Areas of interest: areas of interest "Park and greenspace"
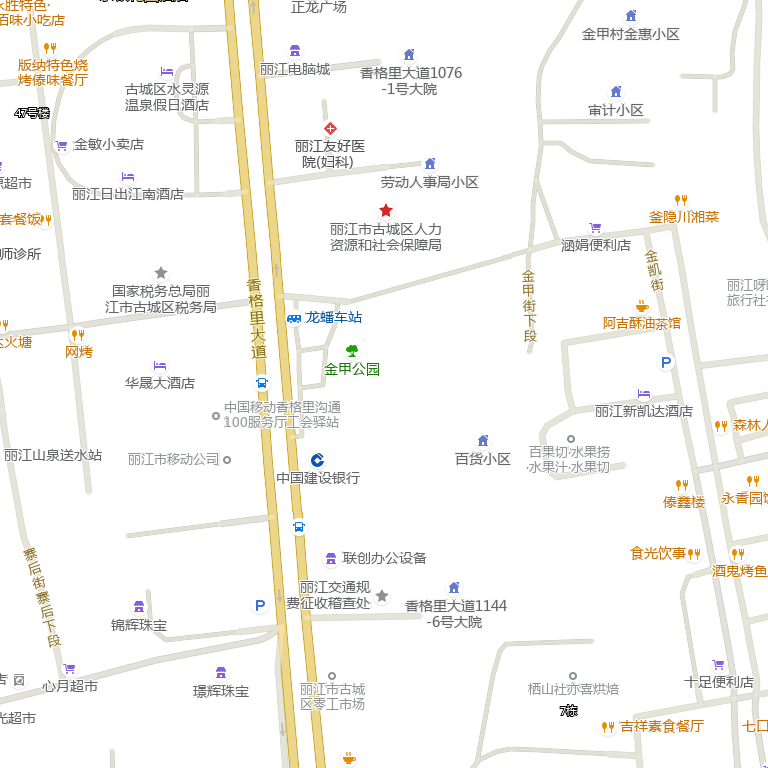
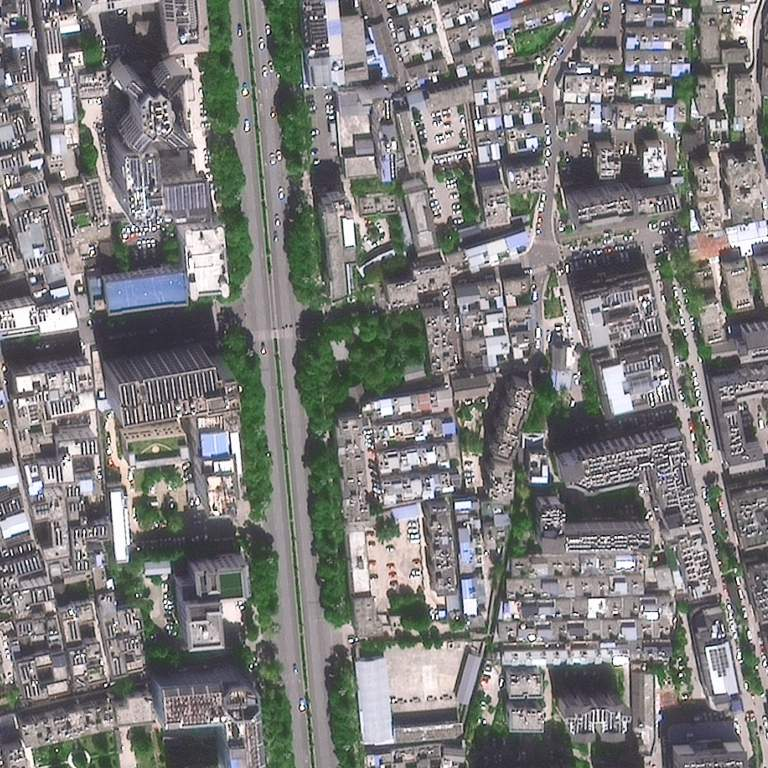